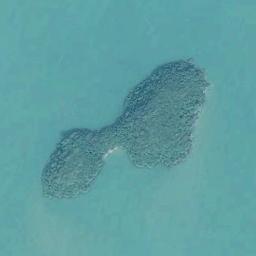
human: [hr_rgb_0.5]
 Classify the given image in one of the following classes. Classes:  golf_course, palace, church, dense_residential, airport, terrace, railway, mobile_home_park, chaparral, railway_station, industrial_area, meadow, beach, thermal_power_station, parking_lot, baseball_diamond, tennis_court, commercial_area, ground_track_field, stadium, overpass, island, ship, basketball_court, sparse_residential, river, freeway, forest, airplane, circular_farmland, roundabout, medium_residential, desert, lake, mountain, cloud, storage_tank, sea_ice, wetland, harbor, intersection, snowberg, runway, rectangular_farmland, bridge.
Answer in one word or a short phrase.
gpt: island